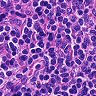
Metastatic tissue present: no